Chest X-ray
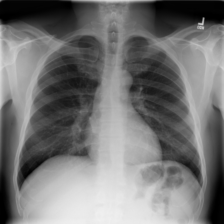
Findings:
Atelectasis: negative
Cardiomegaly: negative
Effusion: negative
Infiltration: negative
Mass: negative
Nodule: negative
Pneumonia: negative
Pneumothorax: negative
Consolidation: negative
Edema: negative
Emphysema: negative
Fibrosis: negative
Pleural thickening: negative
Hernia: negative